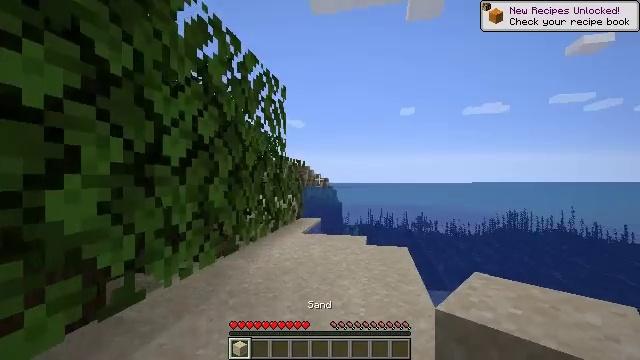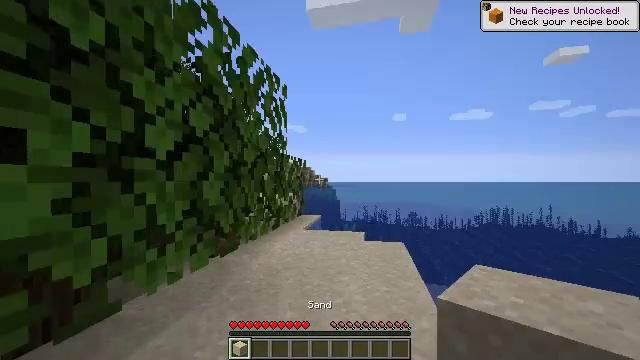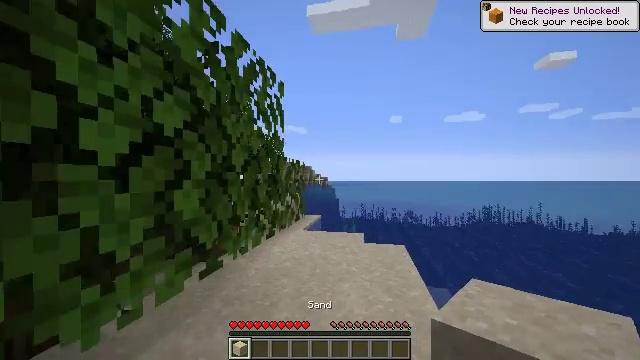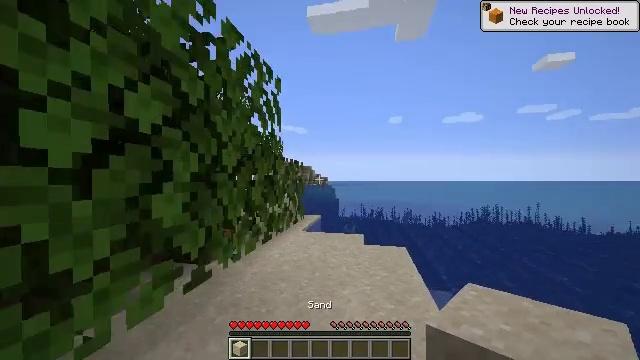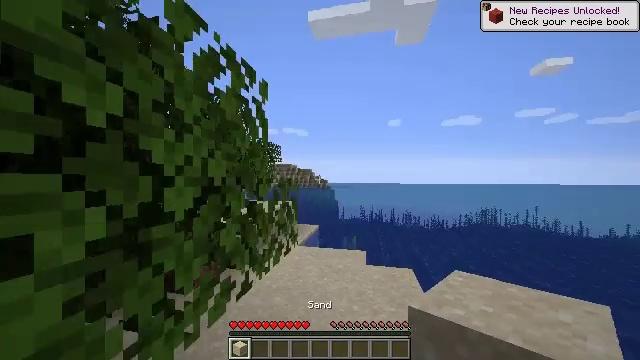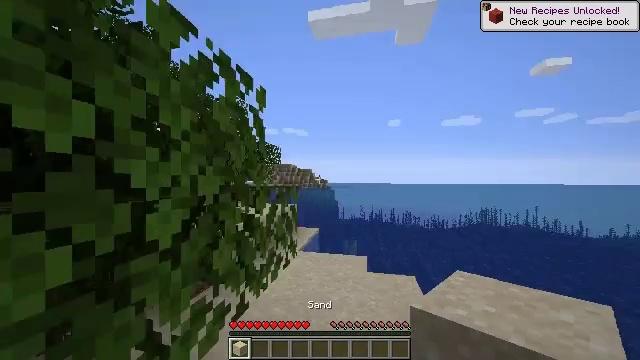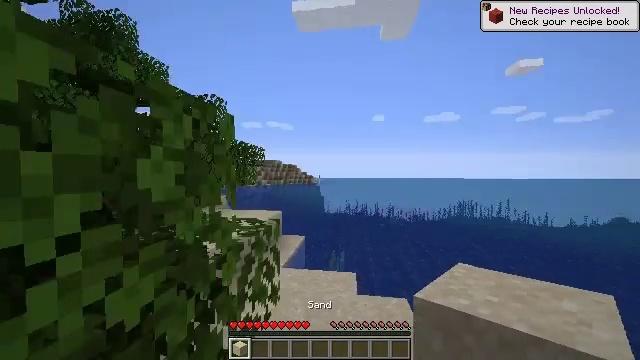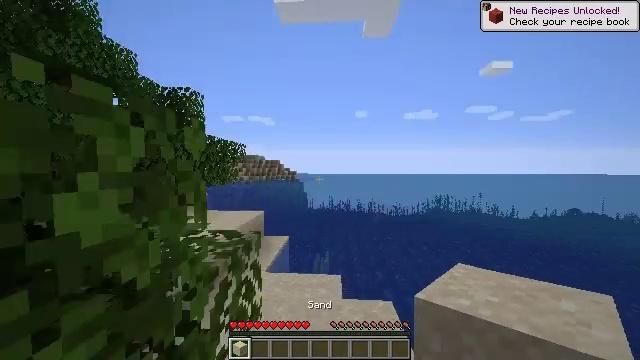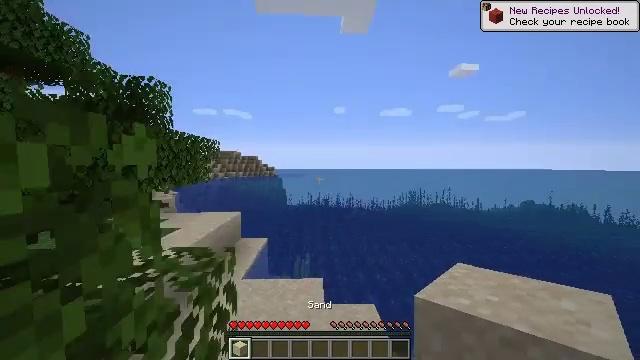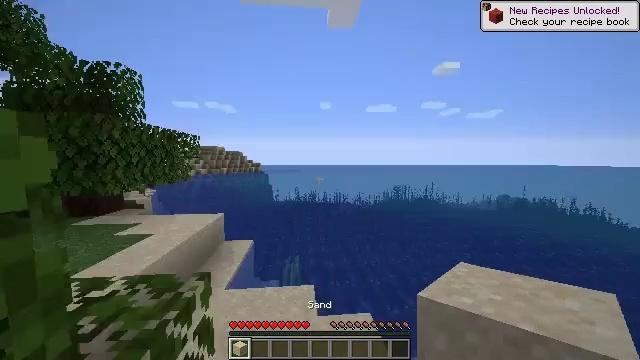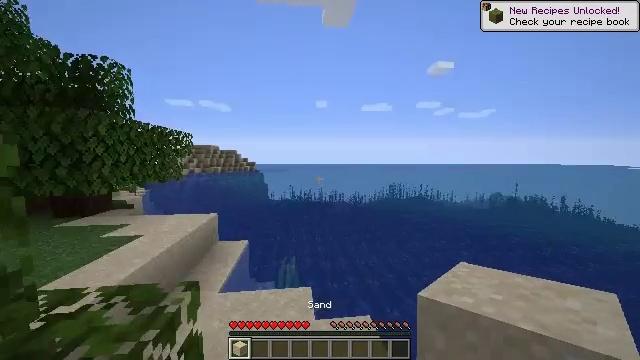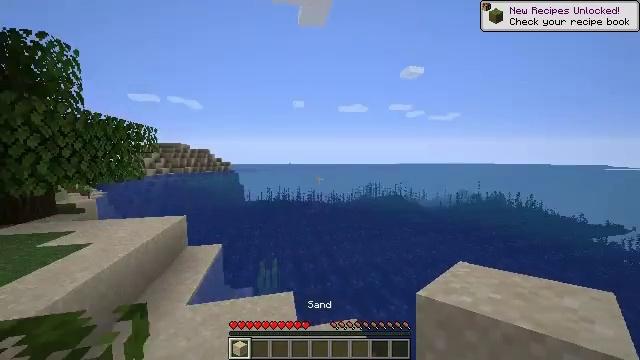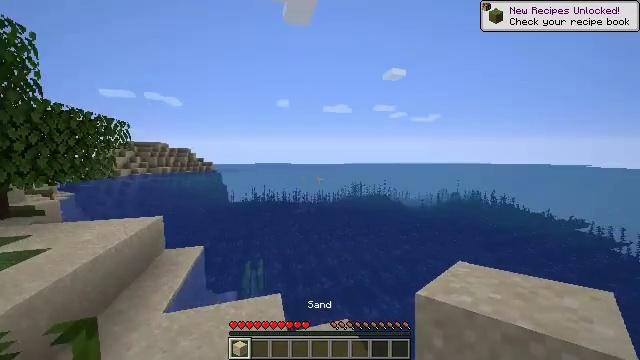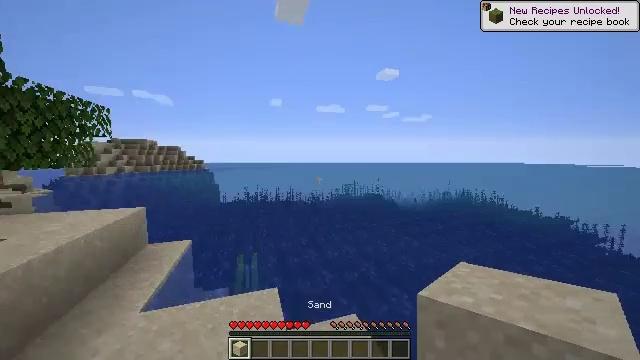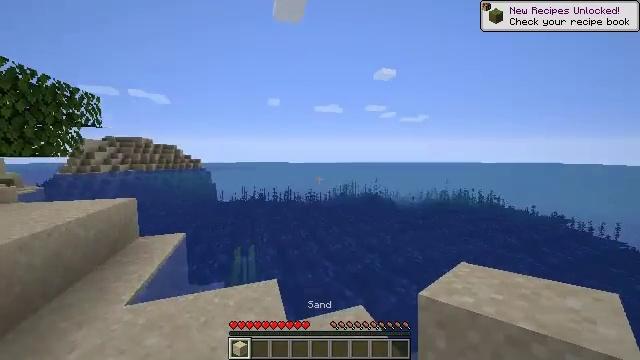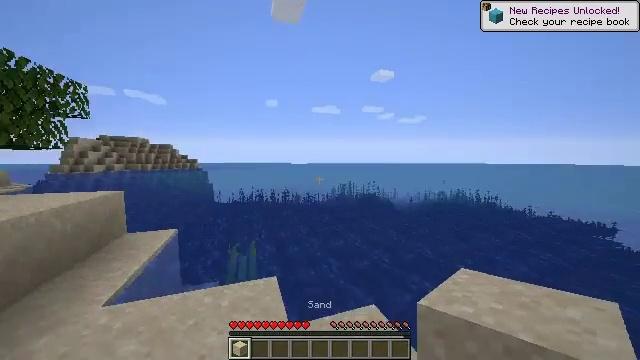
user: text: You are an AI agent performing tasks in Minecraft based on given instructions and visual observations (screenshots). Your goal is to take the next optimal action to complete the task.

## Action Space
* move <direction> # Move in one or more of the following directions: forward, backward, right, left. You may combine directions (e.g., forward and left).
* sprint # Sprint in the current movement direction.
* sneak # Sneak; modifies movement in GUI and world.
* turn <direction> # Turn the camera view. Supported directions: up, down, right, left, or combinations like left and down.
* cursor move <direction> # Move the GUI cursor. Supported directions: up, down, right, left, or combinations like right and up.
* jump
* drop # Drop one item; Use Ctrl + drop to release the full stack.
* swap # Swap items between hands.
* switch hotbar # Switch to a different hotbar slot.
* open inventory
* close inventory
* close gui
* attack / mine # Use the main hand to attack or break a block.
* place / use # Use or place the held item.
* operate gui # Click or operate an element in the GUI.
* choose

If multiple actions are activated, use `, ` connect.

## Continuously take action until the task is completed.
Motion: motion action
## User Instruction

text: Remove a block of sand from the inventory.
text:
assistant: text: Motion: move forward, sprint
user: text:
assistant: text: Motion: move forward, sprint
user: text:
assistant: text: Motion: move forward
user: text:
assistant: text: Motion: move forward, jump
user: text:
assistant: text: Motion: move forward, jump
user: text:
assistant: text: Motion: move forward, turn right and down, jump
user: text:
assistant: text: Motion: move forward, turn right and down, jump
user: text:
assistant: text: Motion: move forward, turn right and down, jump
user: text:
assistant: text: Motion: move forward, turn right and down, jump
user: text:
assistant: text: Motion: move forward, turn right
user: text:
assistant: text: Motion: move forward, turn right
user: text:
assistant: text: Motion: move forward, turn right
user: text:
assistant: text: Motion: move forward, turn right
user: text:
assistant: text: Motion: move forward
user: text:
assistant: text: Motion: move forward
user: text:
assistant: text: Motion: move forward, turn right
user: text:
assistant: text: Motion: move forward, drop
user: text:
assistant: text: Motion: drop
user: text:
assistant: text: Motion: drop
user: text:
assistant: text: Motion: no_op
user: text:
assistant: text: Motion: no_op
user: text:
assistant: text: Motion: no_op